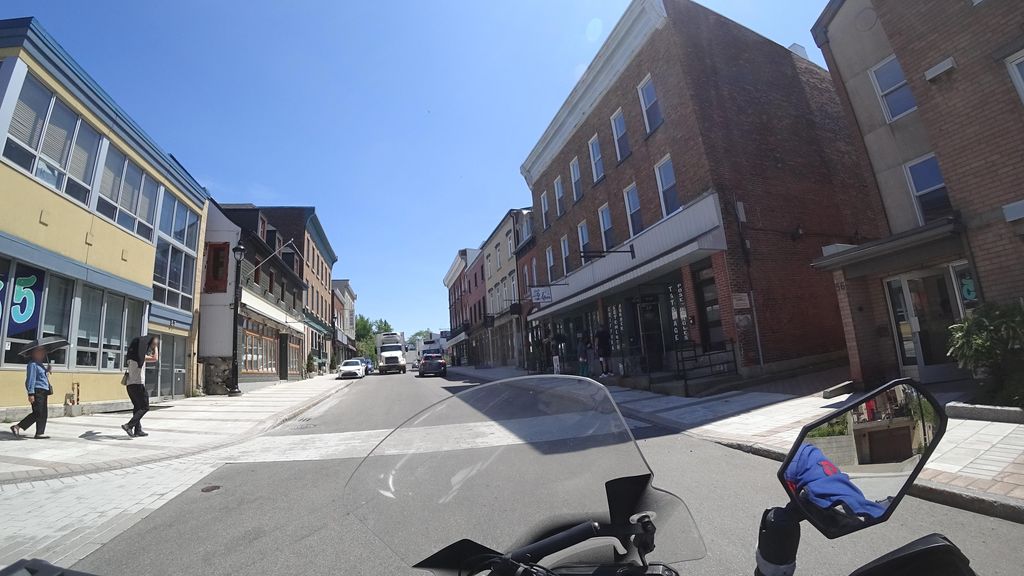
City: quebec_city